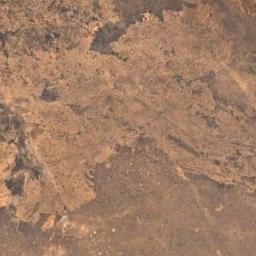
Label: desert